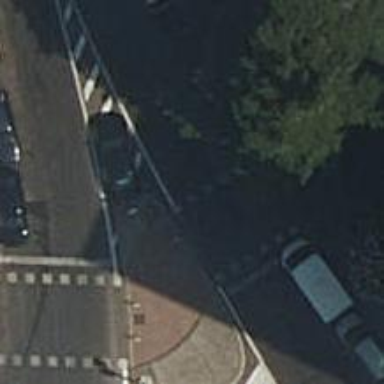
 there are traffic signals and zebra crossing."